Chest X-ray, PA view. Patient: 64 years old, sex F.
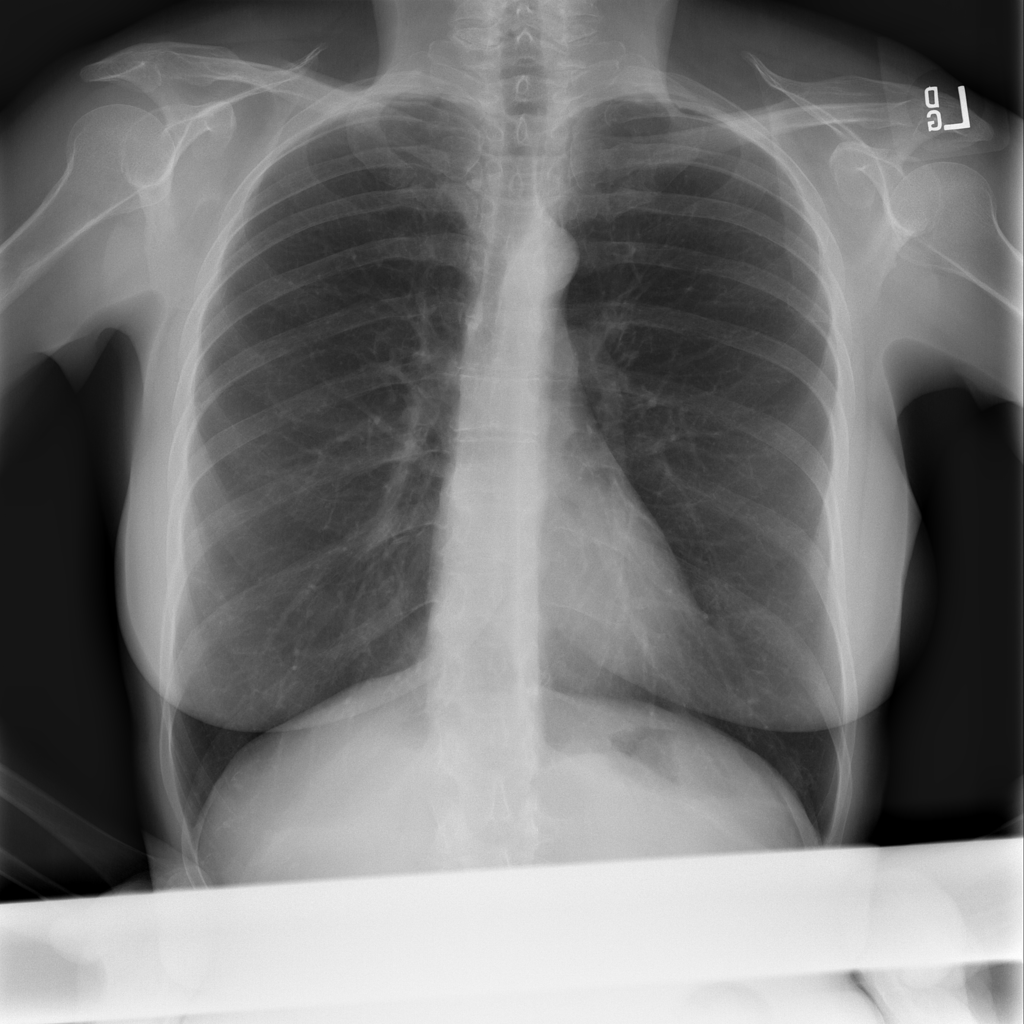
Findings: Emphysema